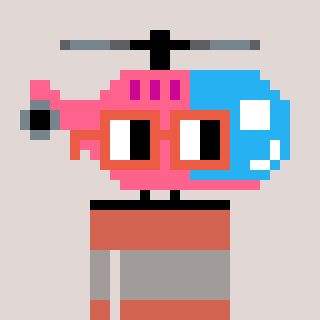
a pixel art character with square orange glasses, a helicopter-shaped head and a peachy-colored body on a warm background